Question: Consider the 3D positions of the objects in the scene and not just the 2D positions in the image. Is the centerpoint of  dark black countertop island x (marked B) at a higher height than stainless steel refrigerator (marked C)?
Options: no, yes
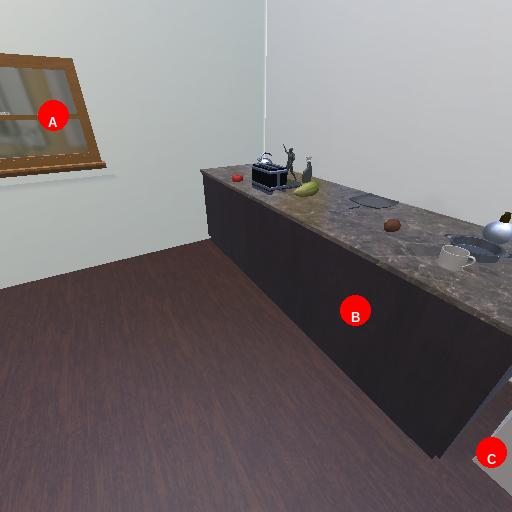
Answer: no